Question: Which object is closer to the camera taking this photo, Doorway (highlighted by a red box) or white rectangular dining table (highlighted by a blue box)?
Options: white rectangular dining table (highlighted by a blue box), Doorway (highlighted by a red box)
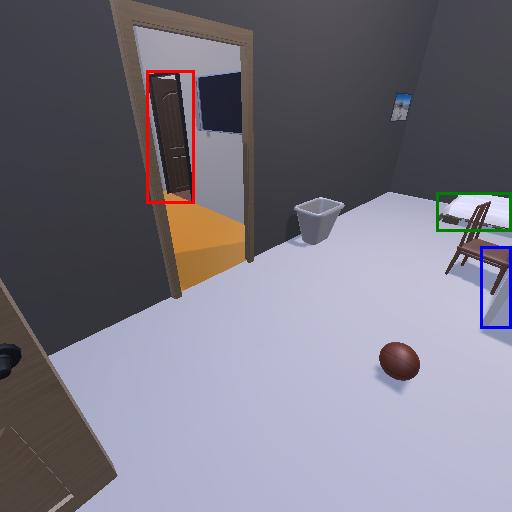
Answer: white rectangular dining table (highlighted by a blue box)